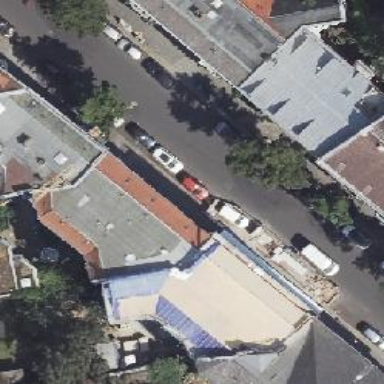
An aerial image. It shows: Saltbox shaped roof on apartment building.